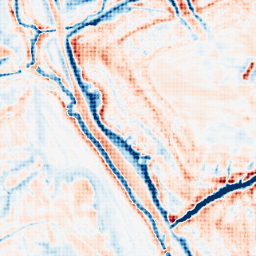
Category: edge_preserving
Decomposition family: bilateral
Decomposition parameters: d: 21
sigma_color: 75
sigma_space: 25
Upsampling method: sinc_hamming
Upsampling parameters: scale: 8
kernel_size: 8
Upsampling scale: 8